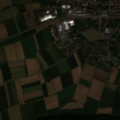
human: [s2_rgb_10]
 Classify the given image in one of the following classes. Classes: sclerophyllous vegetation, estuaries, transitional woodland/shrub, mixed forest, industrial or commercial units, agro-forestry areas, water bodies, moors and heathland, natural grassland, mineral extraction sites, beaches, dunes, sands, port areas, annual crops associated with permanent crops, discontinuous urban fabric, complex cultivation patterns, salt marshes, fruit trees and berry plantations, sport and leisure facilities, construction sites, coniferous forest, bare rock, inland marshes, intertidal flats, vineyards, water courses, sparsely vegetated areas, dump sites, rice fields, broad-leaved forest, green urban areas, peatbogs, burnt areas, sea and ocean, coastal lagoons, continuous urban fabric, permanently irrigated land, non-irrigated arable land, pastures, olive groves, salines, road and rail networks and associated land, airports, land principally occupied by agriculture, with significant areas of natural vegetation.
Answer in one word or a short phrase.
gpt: discontinuous urban fabric, non-irrigated arable land, mixed forest